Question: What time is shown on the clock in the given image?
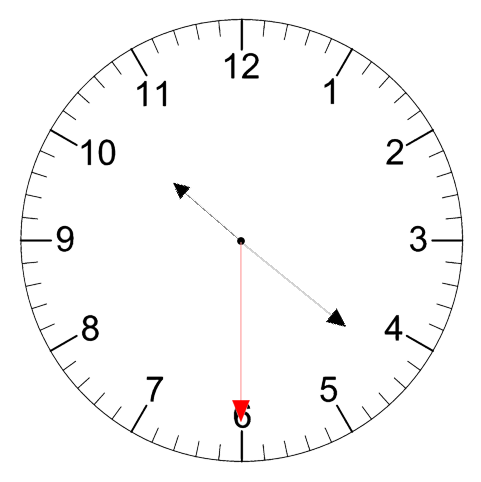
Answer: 10:21:30